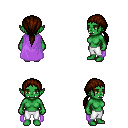
a pixel art fantasy rpg character, female body template, orc, green skin, lavender cape, white pants, brown ponytail hairstyle, four views (front, back, left, right), 2x2 character sprite sheet, small pixel art, hard edges, no anti-aliasing